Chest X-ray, PA view. Patient: 60 years old, sex M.
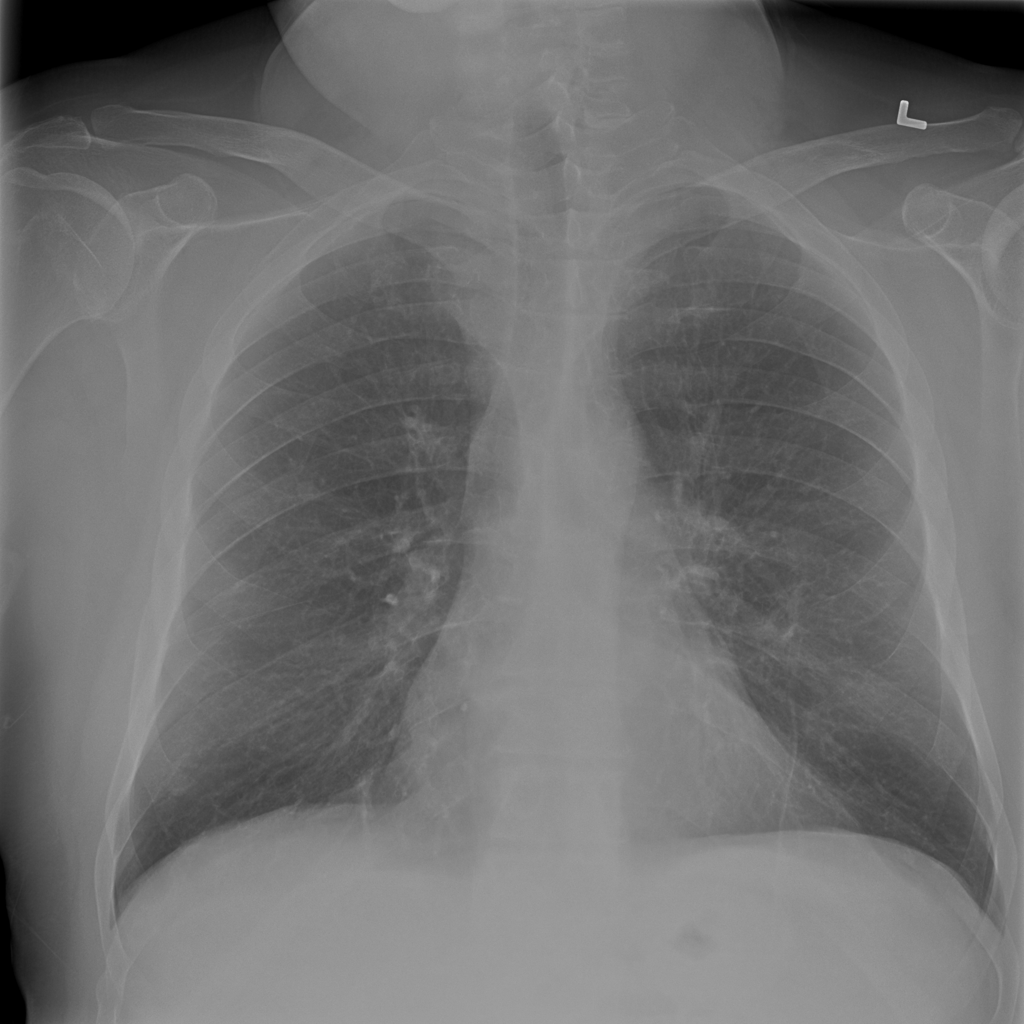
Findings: Atelectasis